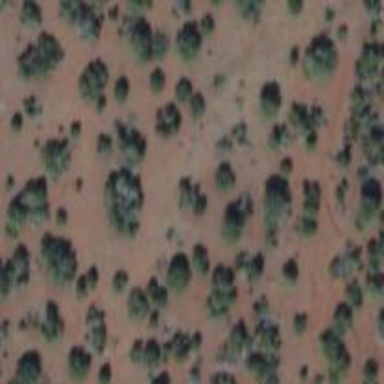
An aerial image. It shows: Area covered in scrub vegetation.